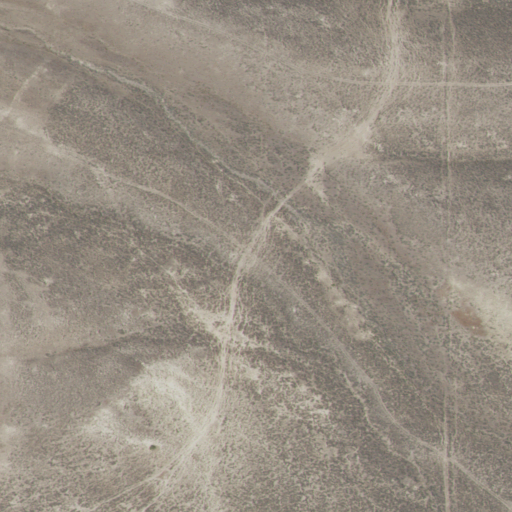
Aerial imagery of valley in Idaho named Chokecherry Canyon containing shrub, grassland, and low intensity development